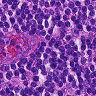
Metastatic tissue present: no